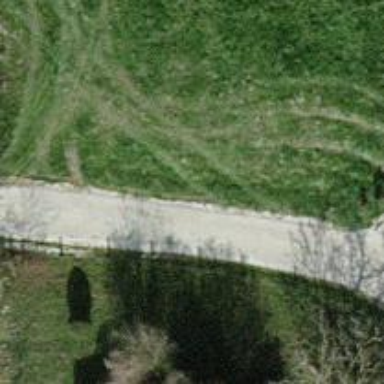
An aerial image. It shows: Compacted grade1 track road.